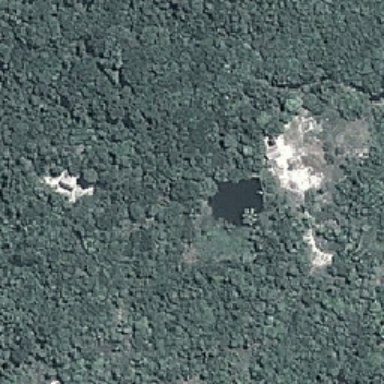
This forest is green and dense .